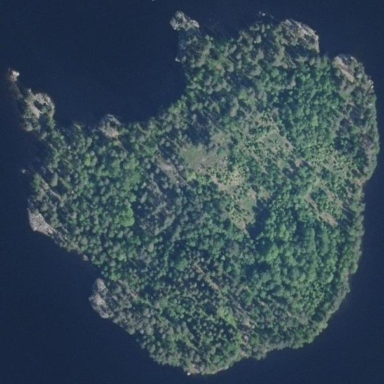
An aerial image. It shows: Islet.